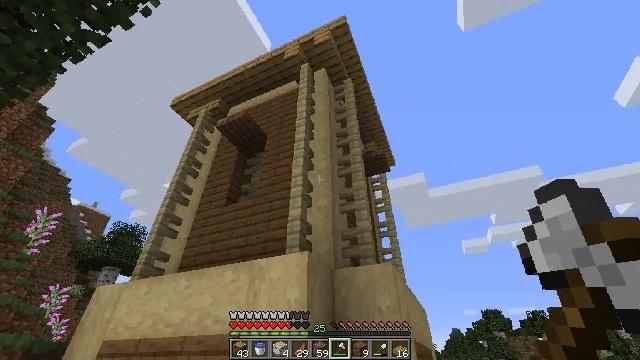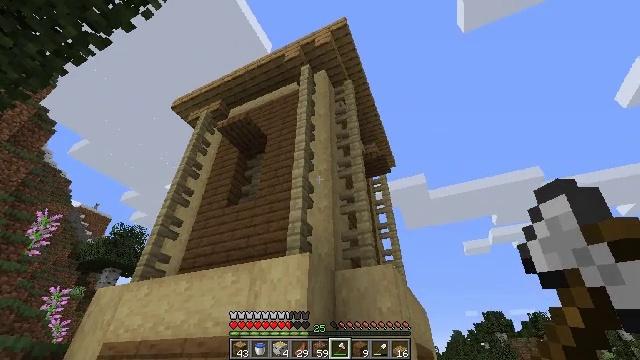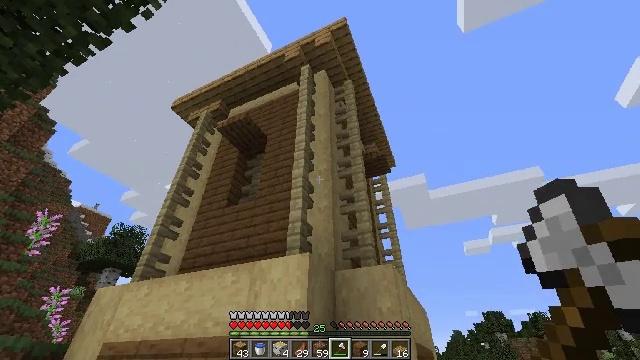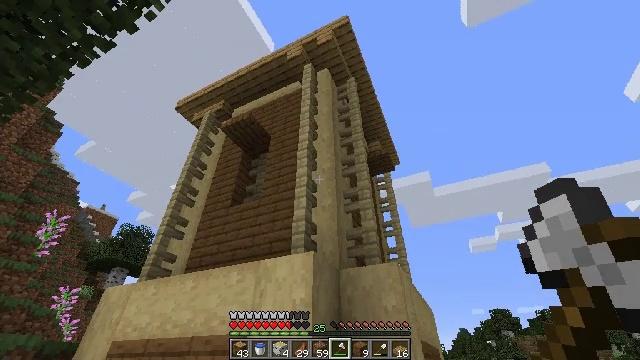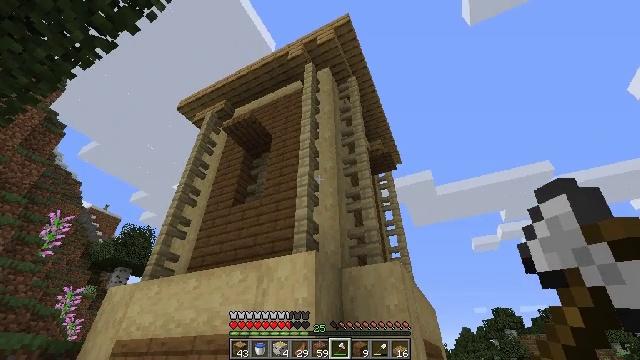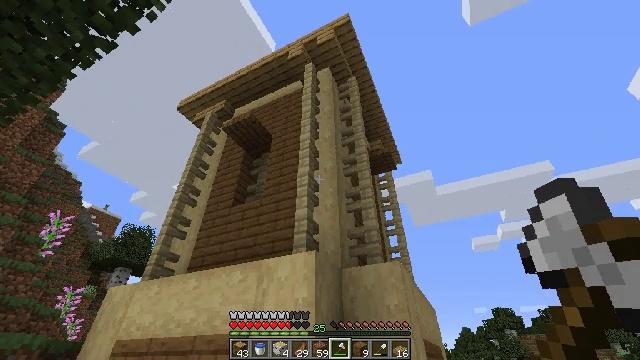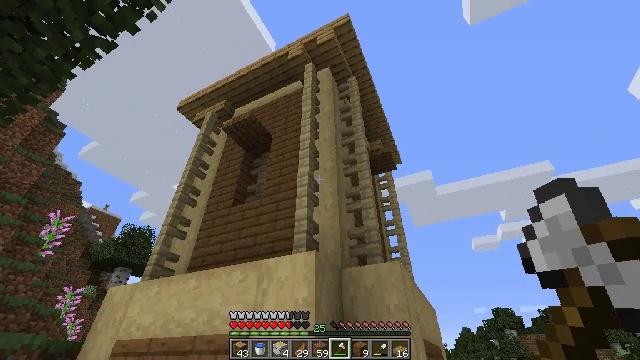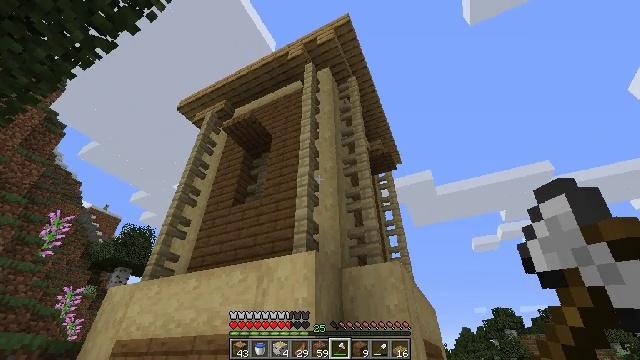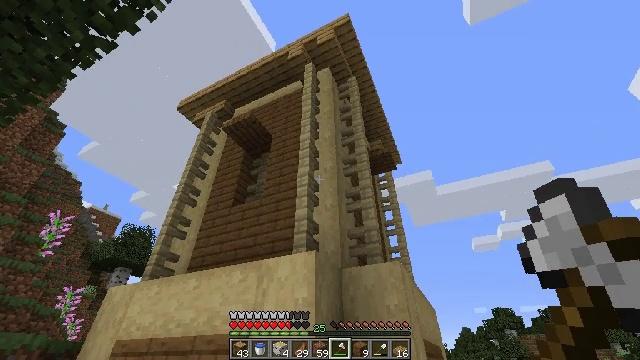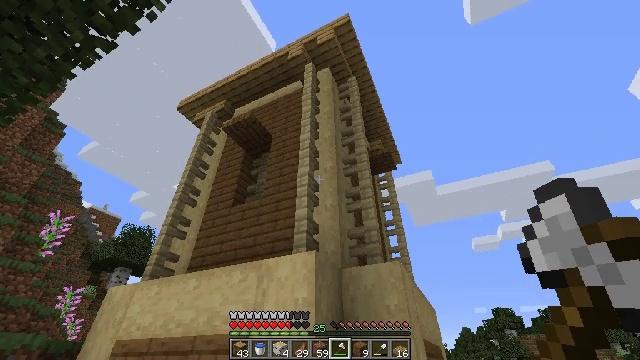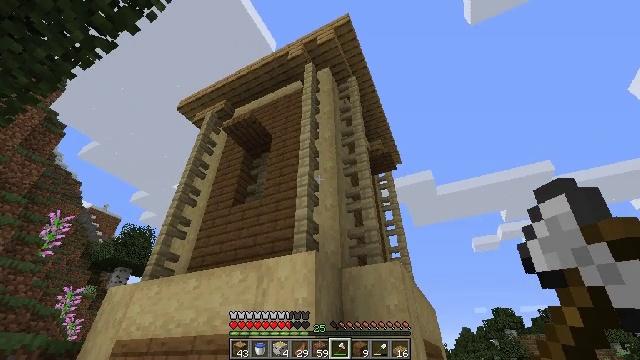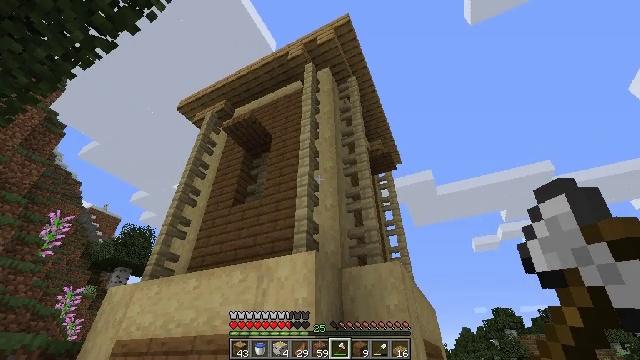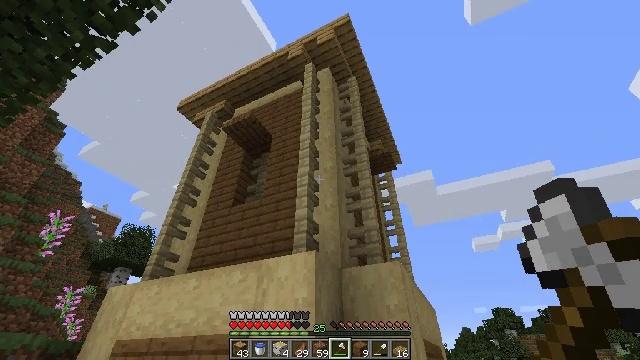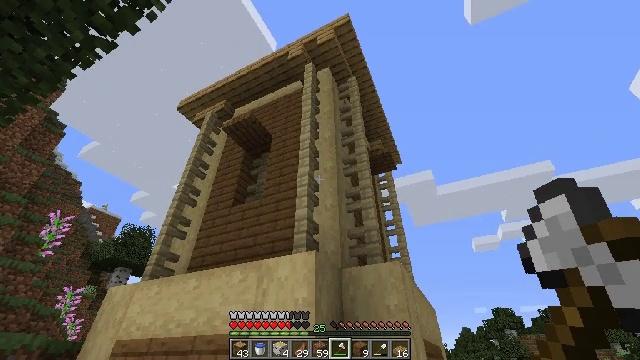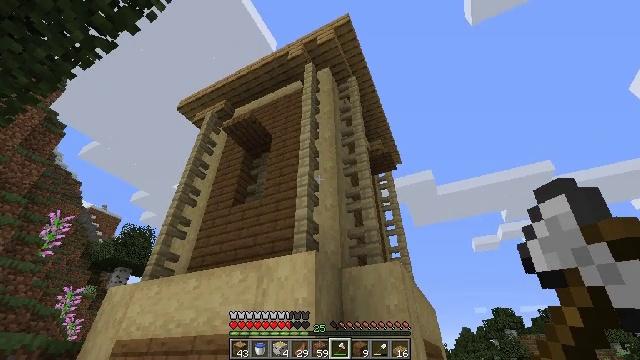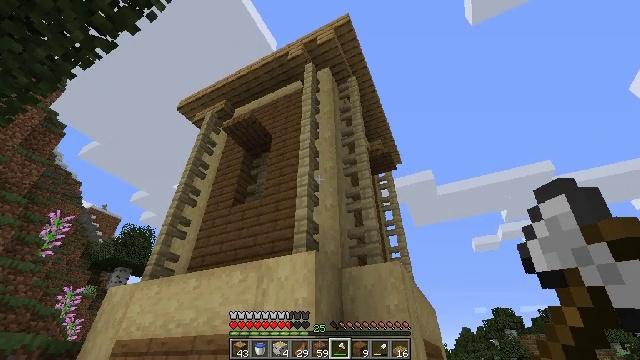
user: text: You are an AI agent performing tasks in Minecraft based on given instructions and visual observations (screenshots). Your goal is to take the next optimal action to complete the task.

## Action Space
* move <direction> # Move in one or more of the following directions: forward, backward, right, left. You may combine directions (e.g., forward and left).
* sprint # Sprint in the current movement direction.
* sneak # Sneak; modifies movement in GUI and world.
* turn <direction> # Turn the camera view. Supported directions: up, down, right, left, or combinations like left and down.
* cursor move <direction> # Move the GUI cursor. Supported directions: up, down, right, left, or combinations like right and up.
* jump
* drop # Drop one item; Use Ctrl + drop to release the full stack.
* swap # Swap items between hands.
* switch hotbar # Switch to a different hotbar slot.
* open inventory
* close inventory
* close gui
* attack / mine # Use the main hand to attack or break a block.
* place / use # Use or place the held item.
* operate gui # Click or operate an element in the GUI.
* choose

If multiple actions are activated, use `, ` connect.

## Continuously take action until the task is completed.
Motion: motion action
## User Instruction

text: Craft a birch fence by organizing birch planks and sticks in the crafting grid.
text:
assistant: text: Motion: no_op
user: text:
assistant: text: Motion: no_op
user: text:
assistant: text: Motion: turn left
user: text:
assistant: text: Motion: no_op
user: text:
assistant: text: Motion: no_op
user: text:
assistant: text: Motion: no_op
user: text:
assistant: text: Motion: no_op
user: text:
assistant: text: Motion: no_op
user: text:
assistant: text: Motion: no_op
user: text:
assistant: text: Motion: no_op
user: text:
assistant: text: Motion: no_op
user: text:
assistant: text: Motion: no_op
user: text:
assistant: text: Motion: no_op
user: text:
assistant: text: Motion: no_op
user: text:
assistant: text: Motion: no_op
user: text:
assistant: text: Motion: no_op
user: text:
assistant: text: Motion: no_op
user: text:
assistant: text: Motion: no_op
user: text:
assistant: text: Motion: no_op
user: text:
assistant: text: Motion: no_op
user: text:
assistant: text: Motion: turn down
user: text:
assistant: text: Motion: no_op
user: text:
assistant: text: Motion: no_op
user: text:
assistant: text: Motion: no_op
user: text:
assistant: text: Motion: move forward
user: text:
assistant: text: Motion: move forward
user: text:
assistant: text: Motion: move forward
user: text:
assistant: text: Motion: move forward
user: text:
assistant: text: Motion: move forward
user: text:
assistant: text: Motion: move forward, jump